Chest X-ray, PA view. Patient: 73 years old, sex M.
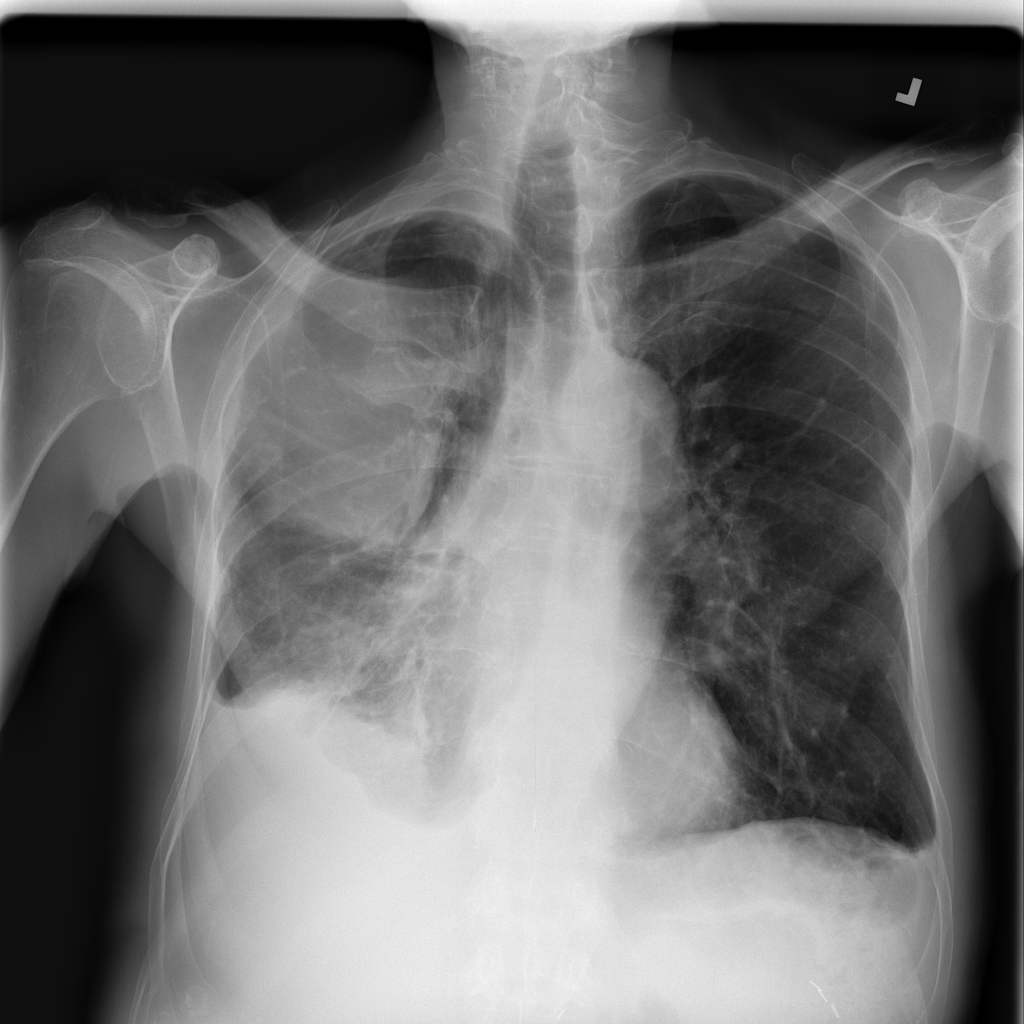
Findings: No Finding